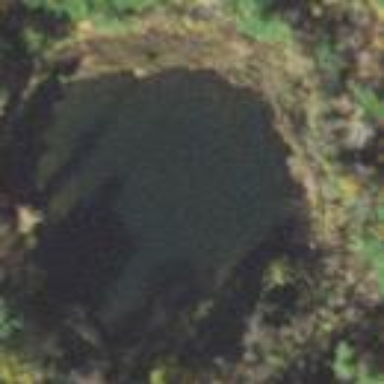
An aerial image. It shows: Pond with natural water.